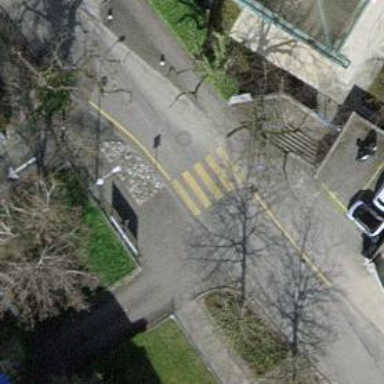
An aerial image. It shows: Zebra crossing on the road.